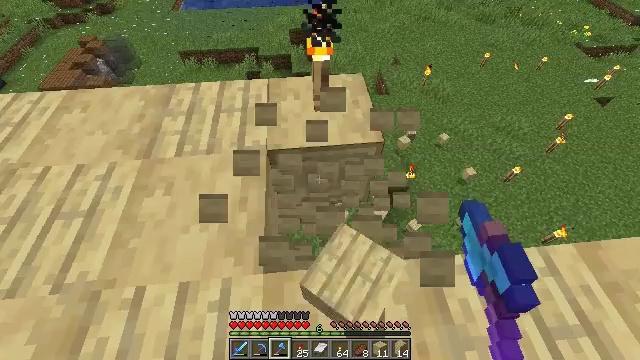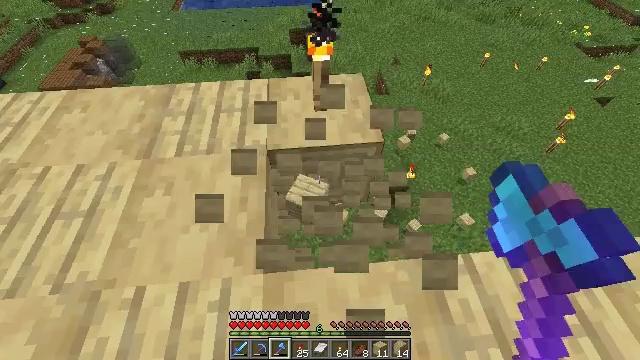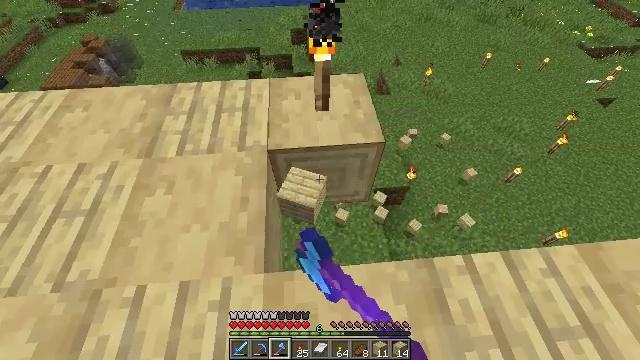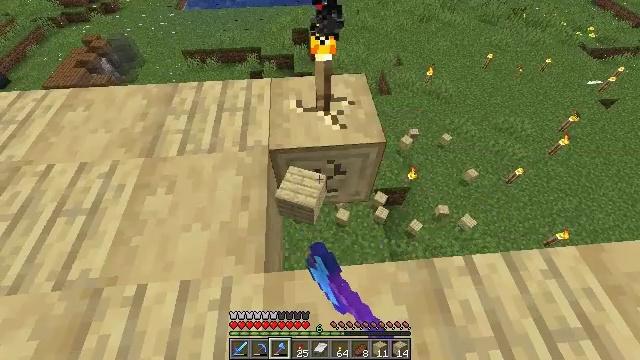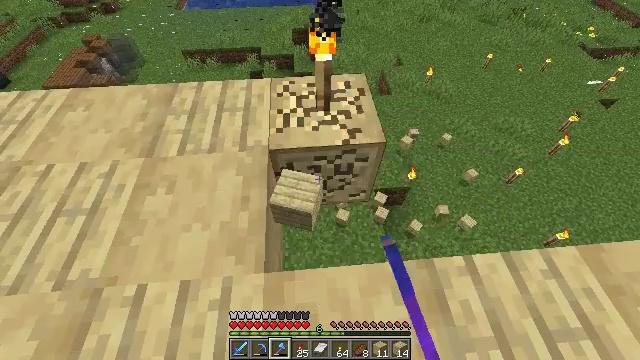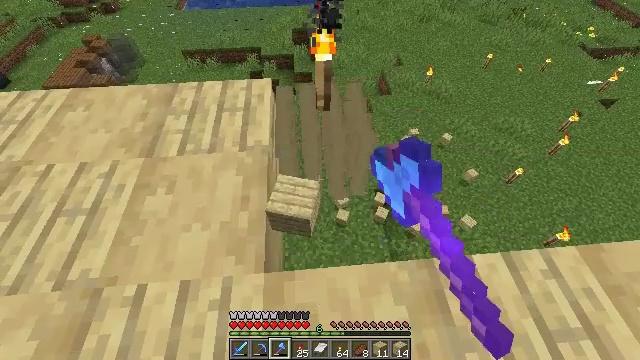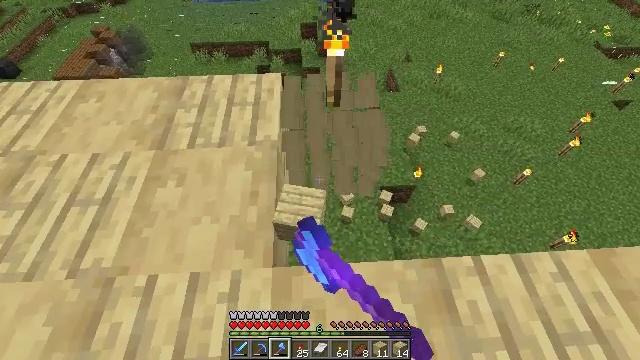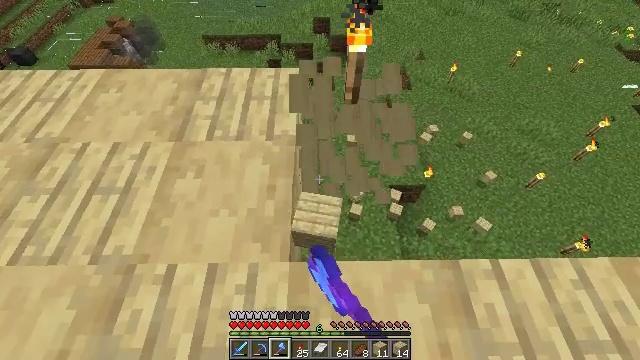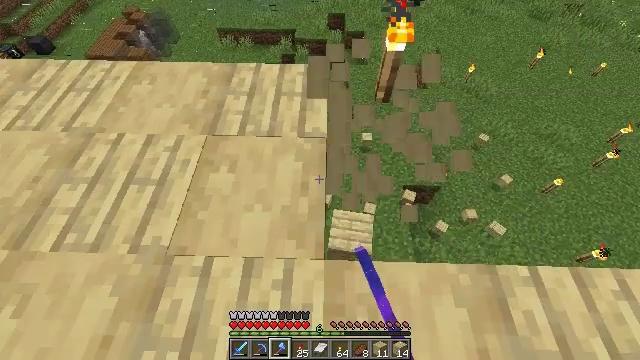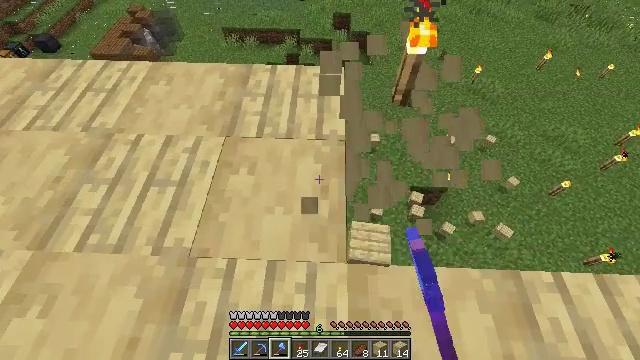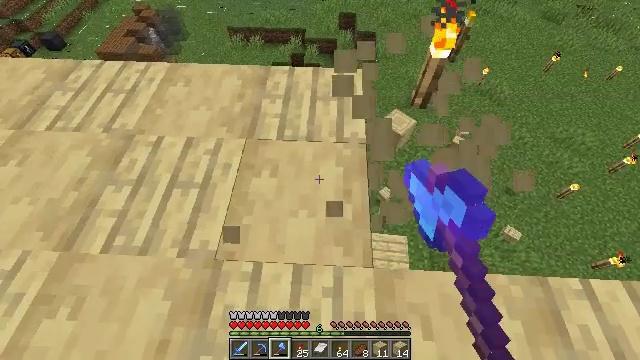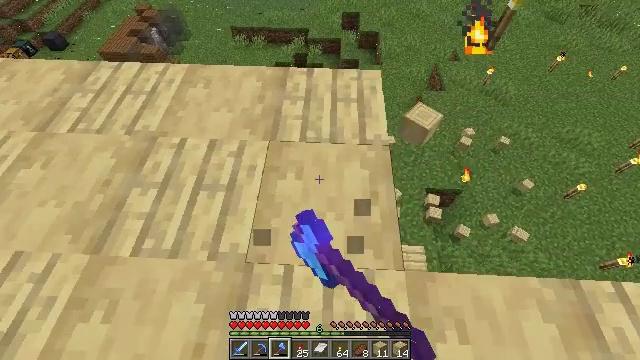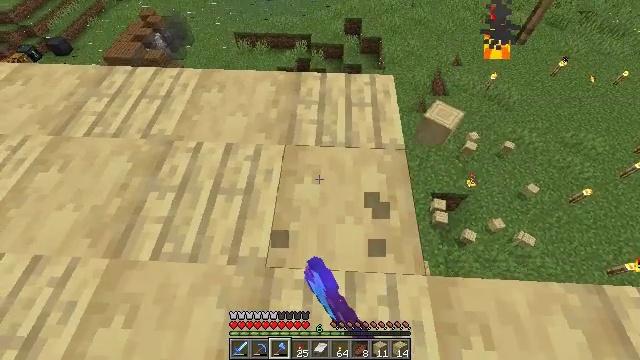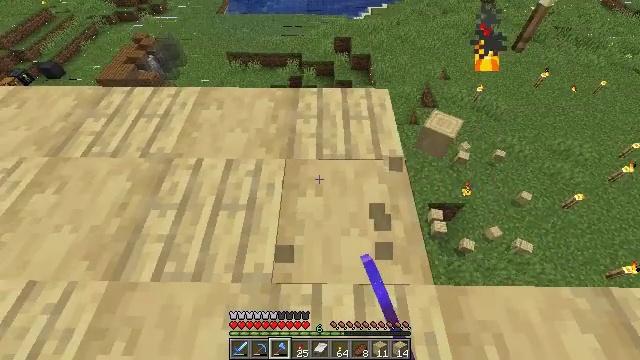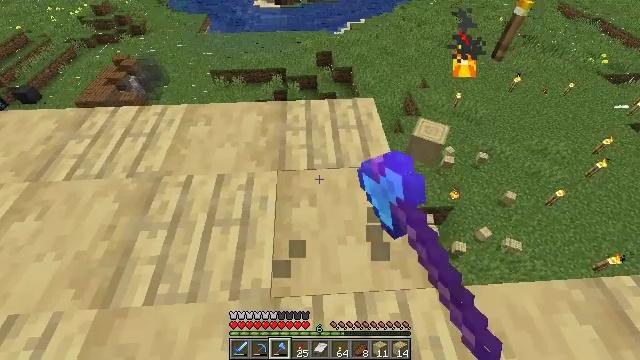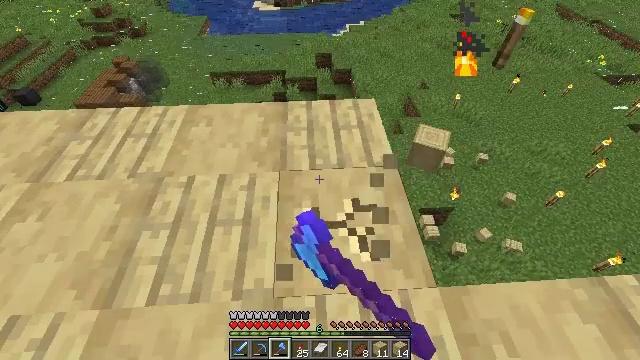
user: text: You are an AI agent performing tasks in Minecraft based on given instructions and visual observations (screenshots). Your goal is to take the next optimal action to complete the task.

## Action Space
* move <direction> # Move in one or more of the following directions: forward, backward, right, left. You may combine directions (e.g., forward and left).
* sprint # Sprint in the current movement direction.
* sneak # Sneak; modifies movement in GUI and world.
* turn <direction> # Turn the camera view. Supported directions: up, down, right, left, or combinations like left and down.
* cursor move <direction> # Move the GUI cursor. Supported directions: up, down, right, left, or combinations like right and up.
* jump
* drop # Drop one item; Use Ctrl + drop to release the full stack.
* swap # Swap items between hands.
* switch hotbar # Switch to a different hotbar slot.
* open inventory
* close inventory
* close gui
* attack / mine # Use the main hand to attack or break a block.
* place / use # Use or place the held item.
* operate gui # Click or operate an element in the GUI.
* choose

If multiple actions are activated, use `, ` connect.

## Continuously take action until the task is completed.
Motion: motion action
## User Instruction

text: Gather the stripped birch log from the tree.
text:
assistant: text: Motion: attack / mine
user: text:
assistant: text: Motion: attack / mine
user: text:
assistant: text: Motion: attack / mine
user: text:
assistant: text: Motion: attack / mine
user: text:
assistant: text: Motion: attack / mine
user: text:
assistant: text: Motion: move left, turn left, attack / mine
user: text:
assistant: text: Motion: move left, turn left, attack / mine
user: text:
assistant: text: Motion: move left, turn left, attack / mine
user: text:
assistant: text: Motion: move left, attack / mine
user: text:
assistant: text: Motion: move left, attack / mine
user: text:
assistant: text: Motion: attack / mine
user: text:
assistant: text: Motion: attack / mine
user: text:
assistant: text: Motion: turn right and up, attack / mine
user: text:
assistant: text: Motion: turn right and up, attack / mine
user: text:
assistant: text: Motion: attack / mine
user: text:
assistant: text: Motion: attack / mine
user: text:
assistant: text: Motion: attack / mine
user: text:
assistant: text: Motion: attack / mine
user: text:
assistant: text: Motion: attack / mine
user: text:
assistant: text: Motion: attack / mine
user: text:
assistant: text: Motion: attack / mine
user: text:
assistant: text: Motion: attack / mine